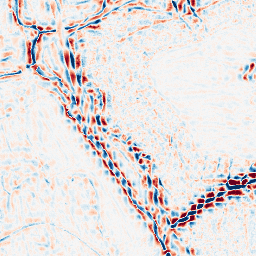
Category: wavelet
Decomposition family: wavelet_dwt
Decomposition parameters: wavelet: coif2
level: 3
Upsampling method: quintic
Upsampling parameters: scale: 8
Upsampling scale: 8